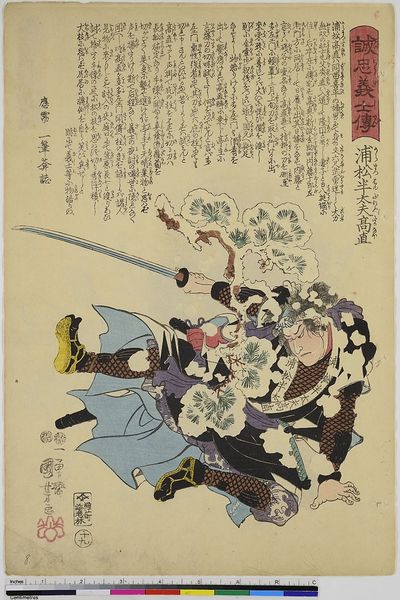
Titel: Uramatsu Handayu Takanao, Blatt 19 aus der Serie: Geschichte der loyalen Gefolgsmänner
Künstler: Utagawa Kuniyoshi
Standort: Hamburg
Institution: Museum für Kunst und Gewerbe Hamburg
Schlagwörter: baum, blau, kopf, mann, weiß, rot, schnee, arme, gesicht, portrait, strauch, blatt, person, beine, holzschnitt, schuhe, schriftzeichen, zweig, druckgraphik, druckgrafik, schwert, säbel, soldat, china, kiefer, dolch, krieger, ereignis, zeit, farbholzschnitt, situation, ereignisbild, samurai, kiefernzweig, edo, historische, reproduktionen, druckerzeugnisse, bäume, sträucher, porträt, persönlichkeit, soldatenleben, ukiyo